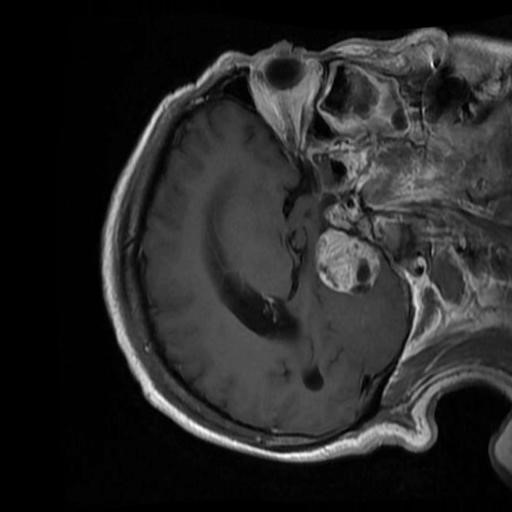
Label: brain_menin